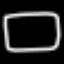
Label: square